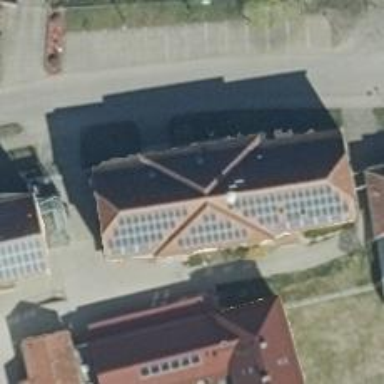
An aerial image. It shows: School.